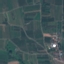
Land use / land cover: PermanentCrop